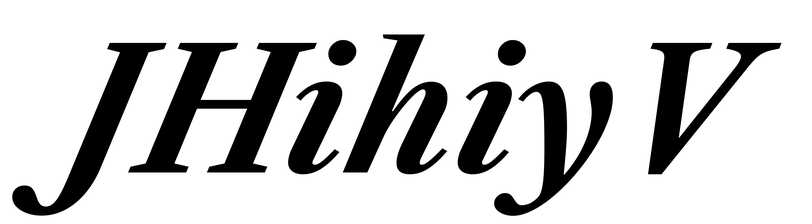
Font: LibreCaslonText-Italic_Bold_Italic